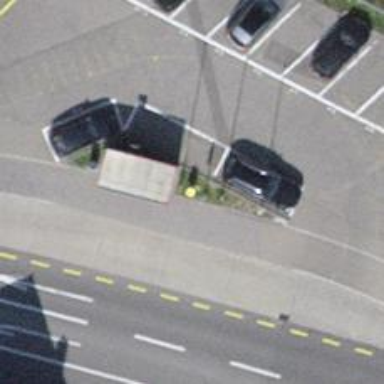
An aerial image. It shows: Post box is visible.